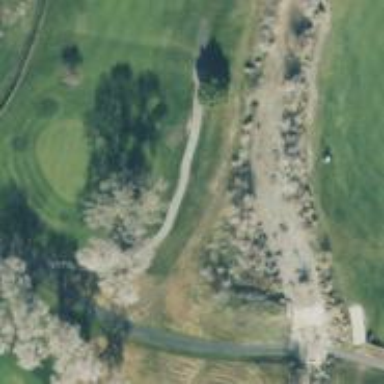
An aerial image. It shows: Path designated for golf carts.